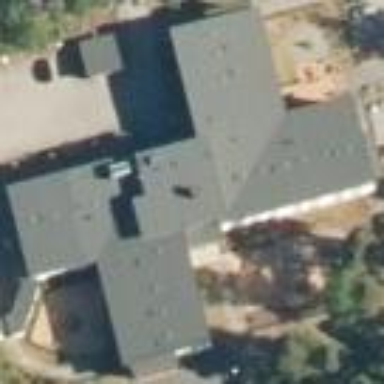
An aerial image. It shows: Nursing home building.